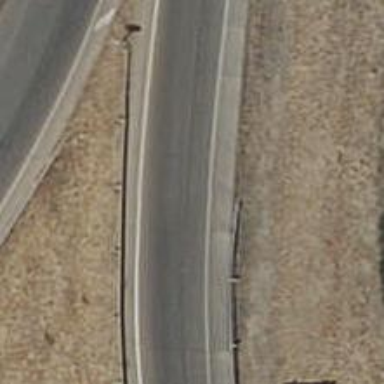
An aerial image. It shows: Asphalt motorway link.